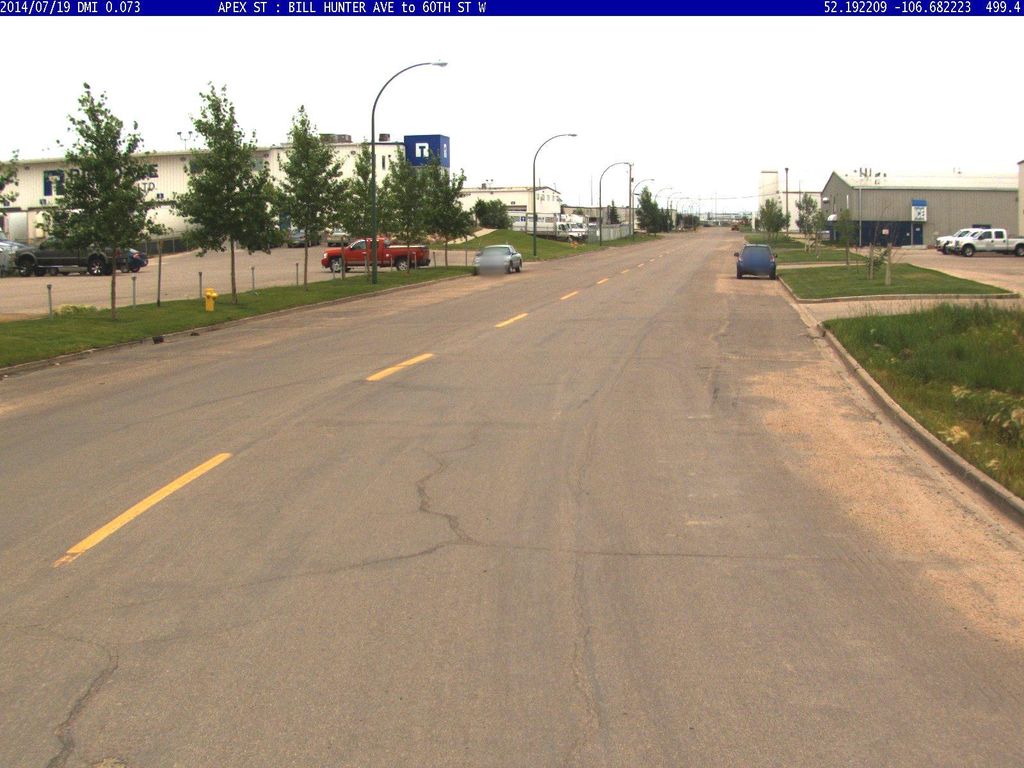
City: saskatoon